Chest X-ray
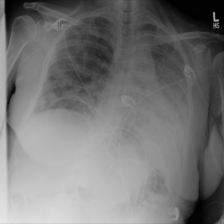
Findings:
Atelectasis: negative
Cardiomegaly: negative
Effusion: negative
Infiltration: negative
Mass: negative
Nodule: negative
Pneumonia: negative
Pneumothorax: negative
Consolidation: negative
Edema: negative
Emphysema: negative
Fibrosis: negative
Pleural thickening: negative
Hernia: negative